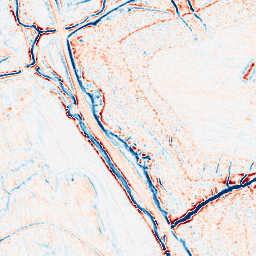
Category: edge_preserving
Decomposition family: bilateral
Decomposition parameters: d: 9
sigma_color: 75
sigma_space: 100
Upsampling method: regularized
Upsampling parameters: scale: 2
lambda_reg: 0.001
Upsampling scale: 2